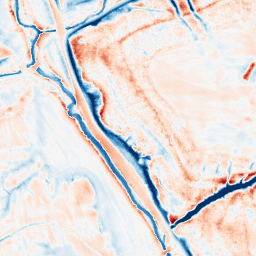
Category: classical
Decomposition family: gaussian
Decomposition parameters: sigma: 5
Upsampling method: bicubic
Upsampling parameters: scale: 4
Upsampling scale: 4